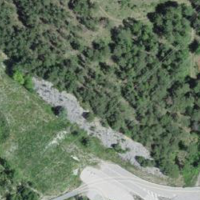
EUNIS habitat code: 55
Species observed at this site:
Cirsium vulgare
Oecanthus pellucens
Saponaria ocymoides
Potentilla recta